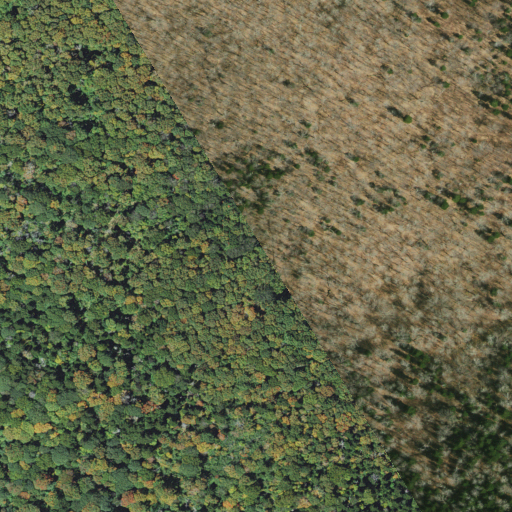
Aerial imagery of gap in North Carolina named Ash Gap containing deciduous forest, mixed forest, and evergreen forest